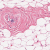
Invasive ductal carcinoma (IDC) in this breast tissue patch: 0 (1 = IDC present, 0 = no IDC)